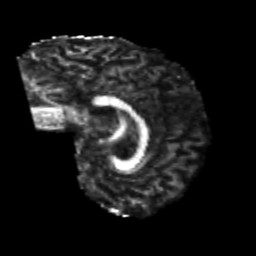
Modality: FA
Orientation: sagittal
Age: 22
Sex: male
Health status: healthy
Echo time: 0.074 s